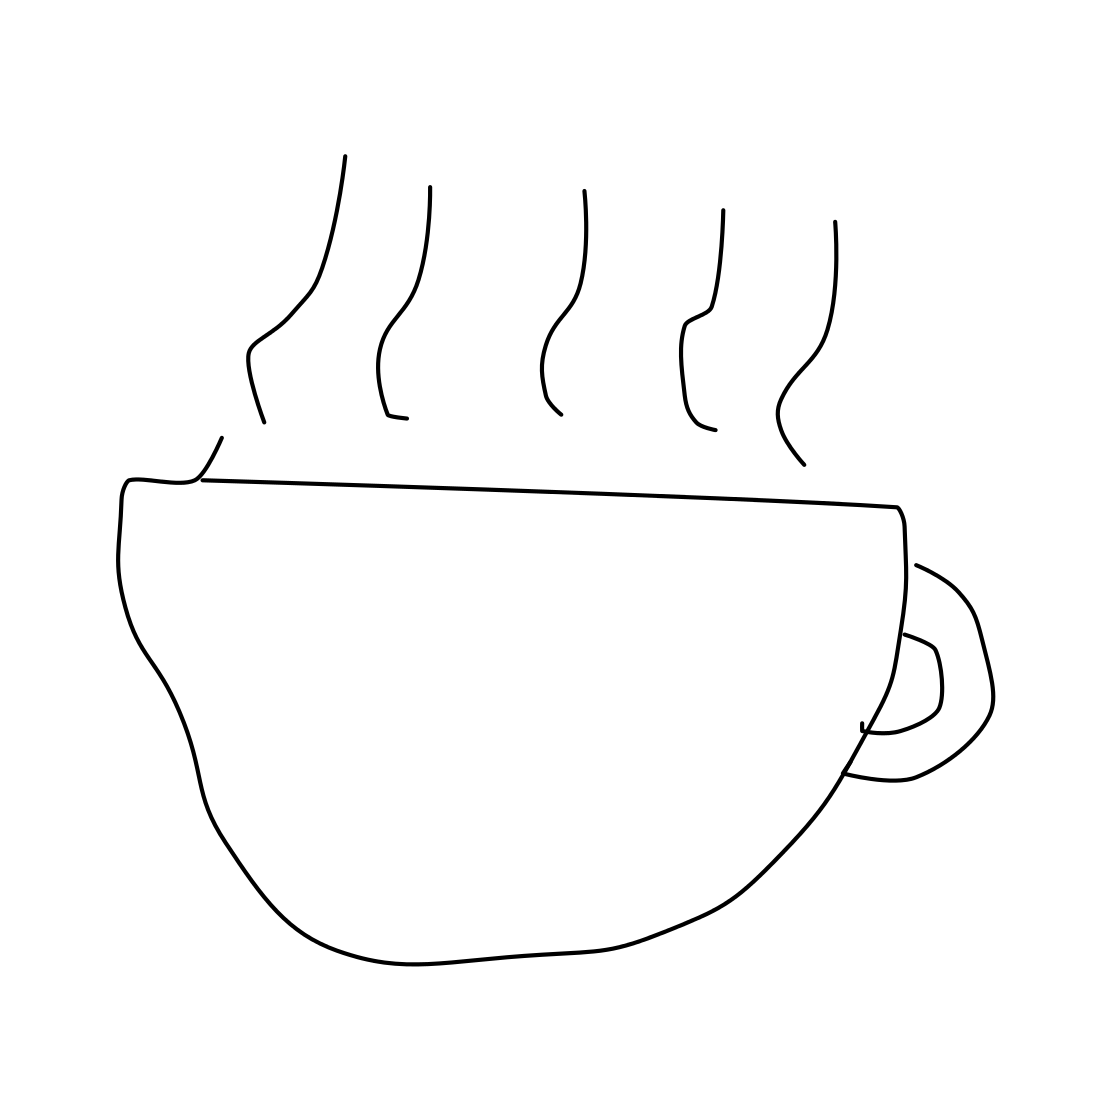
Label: cup